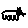
Label: cat